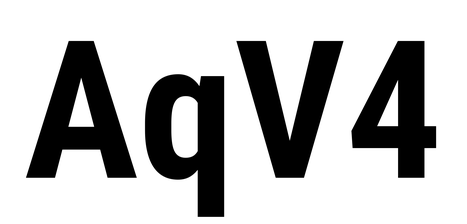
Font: Roboto_Condensed_Bold